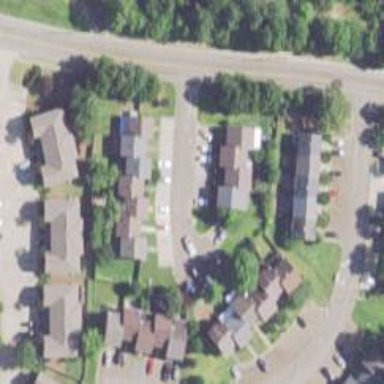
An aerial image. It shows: Residential road.